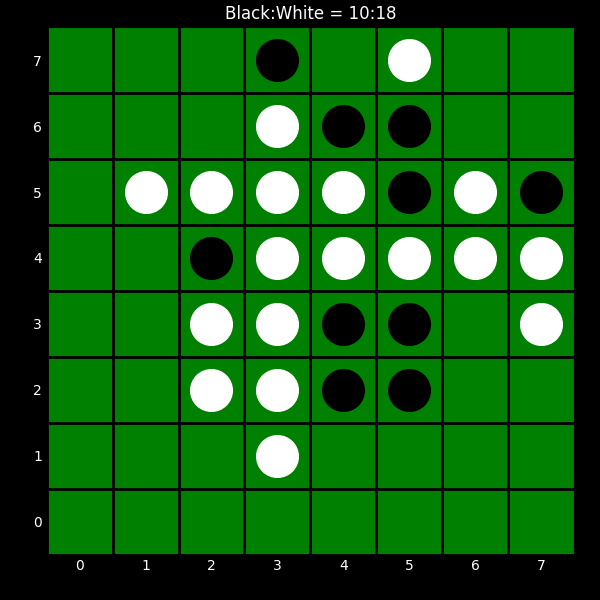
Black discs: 10
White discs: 18